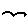
Label: bird